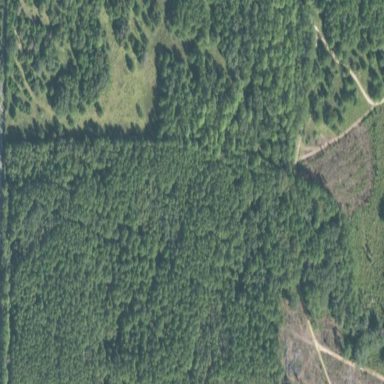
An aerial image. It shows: Mixed leaf woodland.